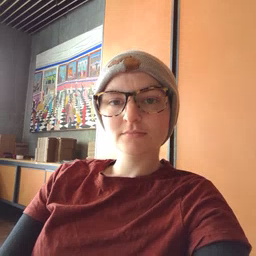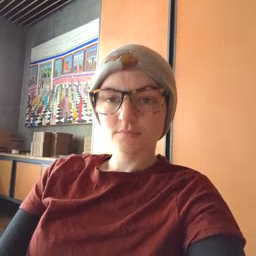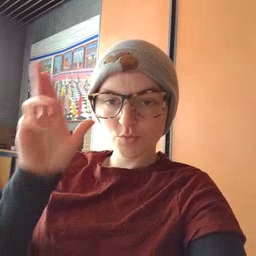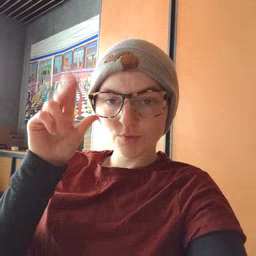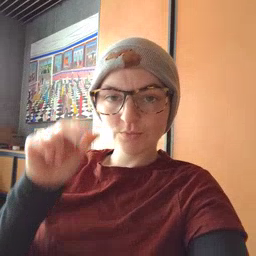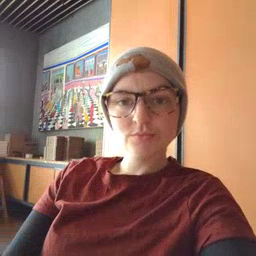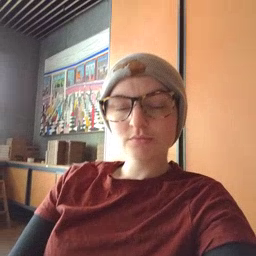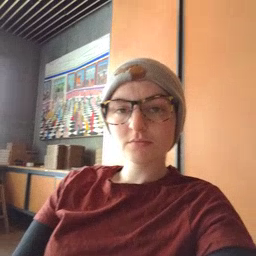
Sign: horse